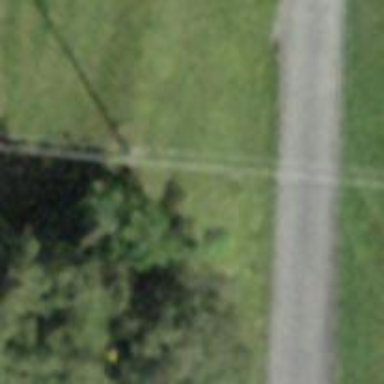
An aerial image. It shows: Power pole.